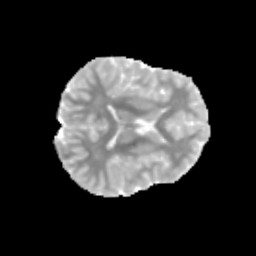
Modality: MD
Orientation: axial
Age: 10
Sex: female
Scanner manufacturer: siemens
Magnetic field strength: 3 T
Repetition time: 3.8 s
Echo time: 0.07 s